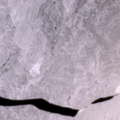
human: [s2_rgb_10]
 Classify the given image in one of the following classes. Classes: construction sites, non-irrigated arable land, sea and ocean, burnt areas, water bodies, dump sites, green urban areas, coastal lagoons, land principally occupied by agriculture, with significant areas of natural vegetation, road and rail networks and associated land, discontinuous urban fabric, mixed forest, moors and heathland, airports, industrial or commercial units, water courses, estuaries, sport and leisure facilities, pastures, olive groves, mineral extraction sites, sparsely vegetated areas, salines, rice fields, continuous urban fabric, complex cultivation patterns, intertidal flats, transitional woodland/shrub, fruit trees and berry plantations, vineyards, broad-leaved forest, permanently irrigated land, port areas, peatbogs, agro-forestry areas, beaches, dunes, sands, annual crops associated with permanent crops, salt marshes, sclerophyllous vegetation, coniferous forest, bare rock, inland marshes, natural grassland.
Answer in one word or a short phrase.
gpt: sea and ocean